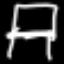
Label: chair